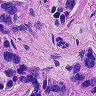
Metastatic tissue present: yes